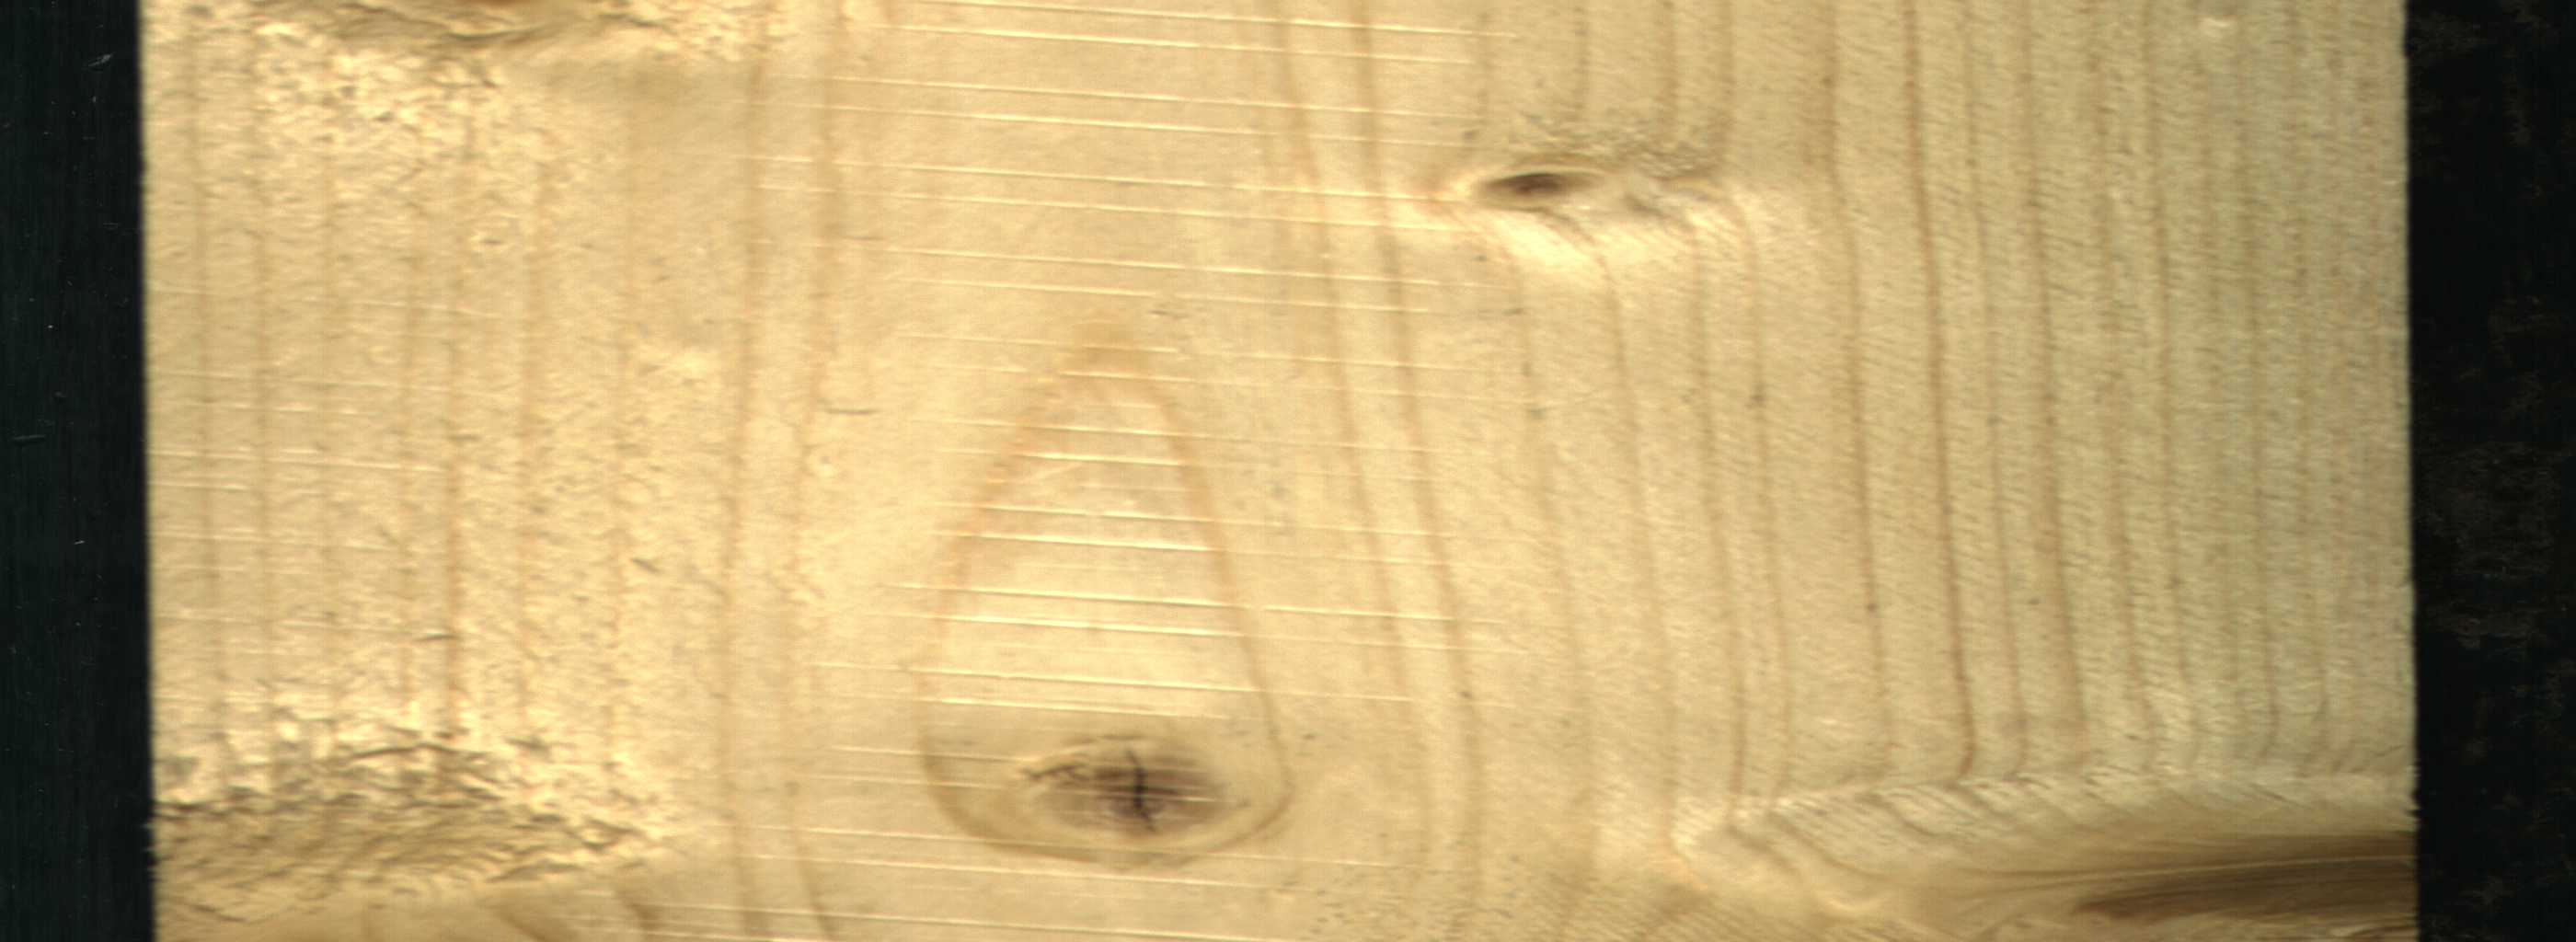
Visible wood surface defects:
knot_with_crack
Live_Knot
Live_Knot